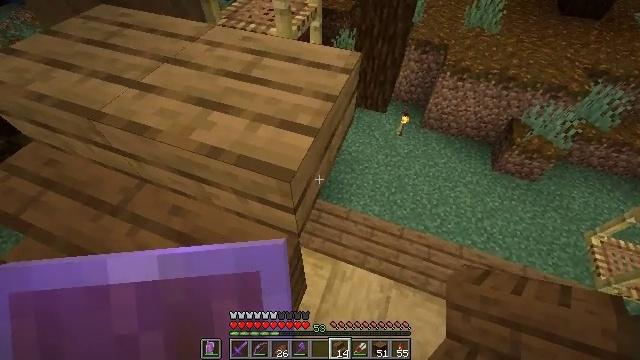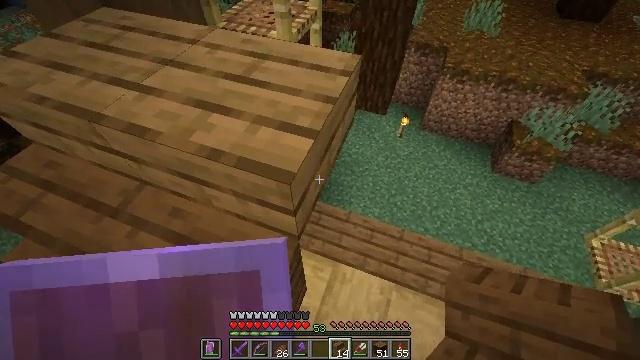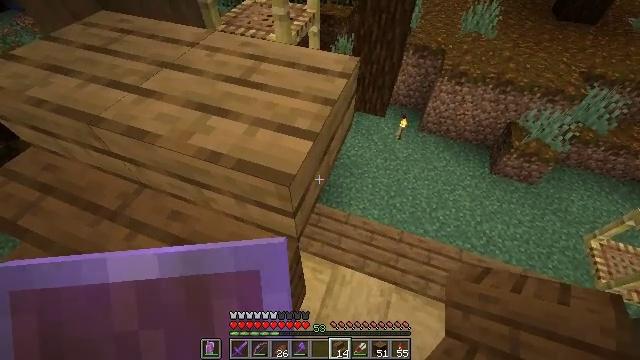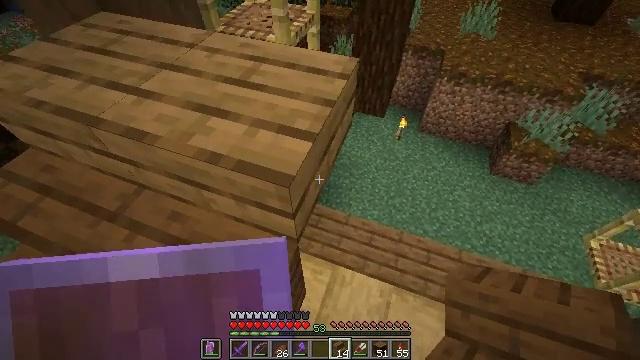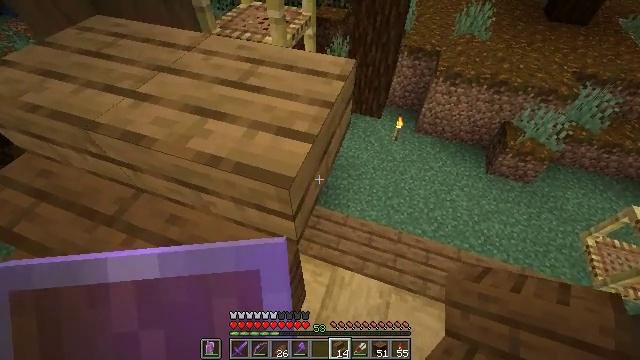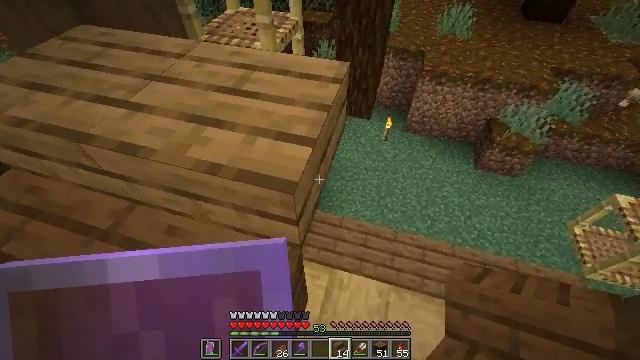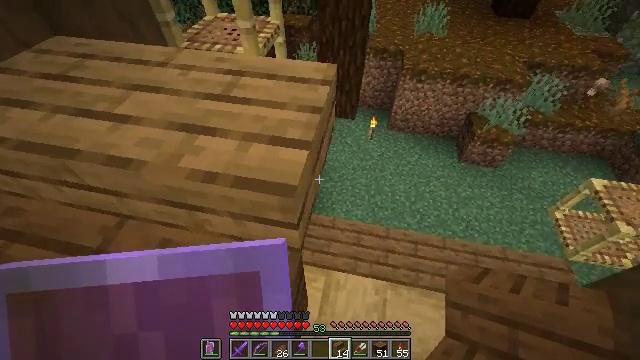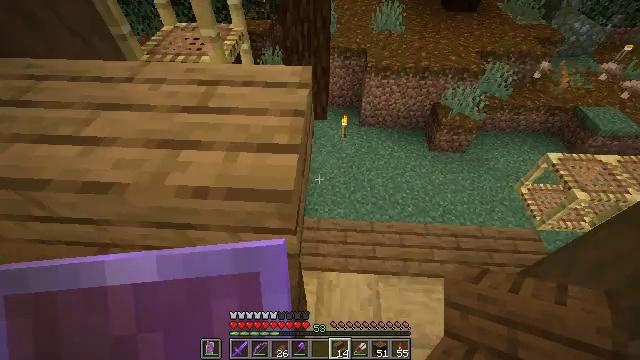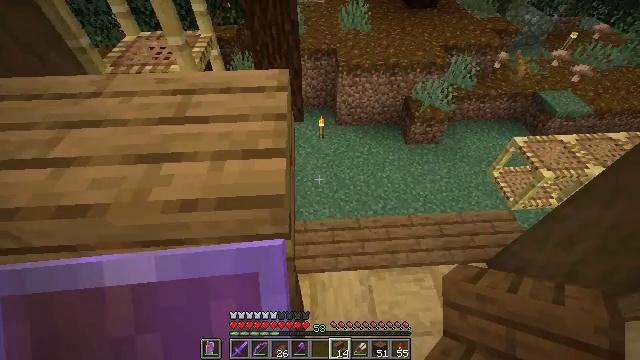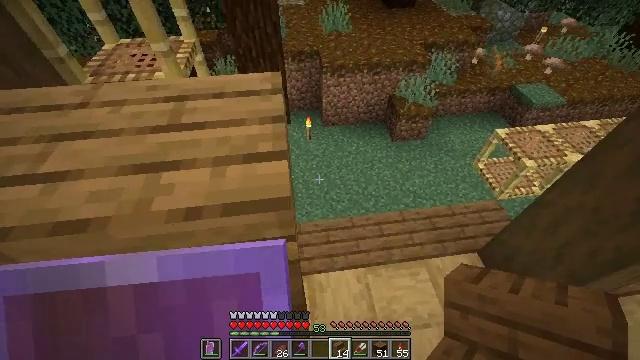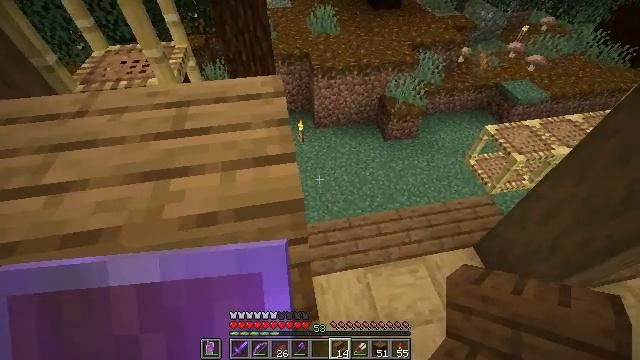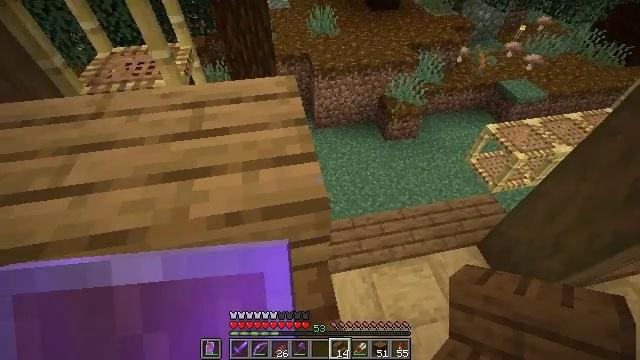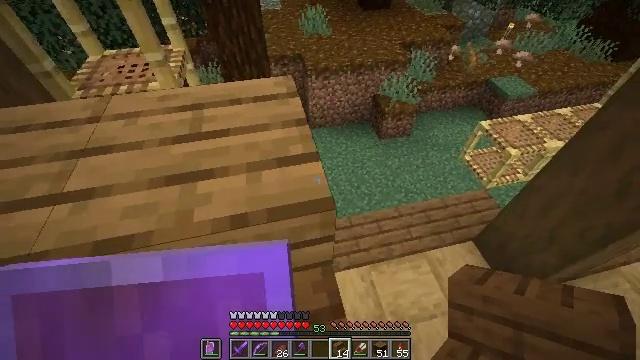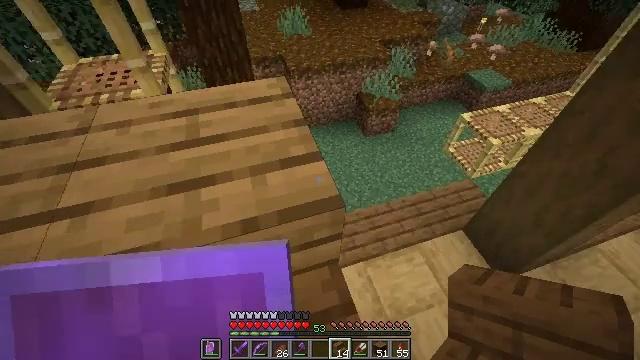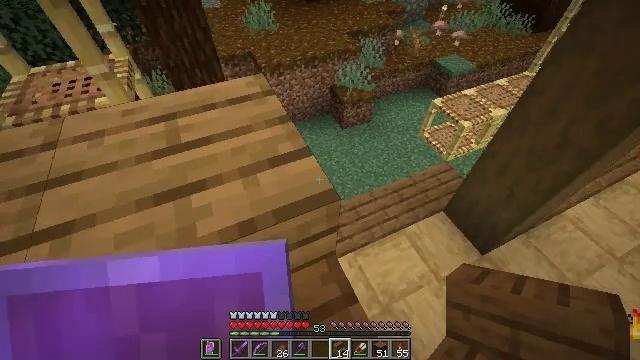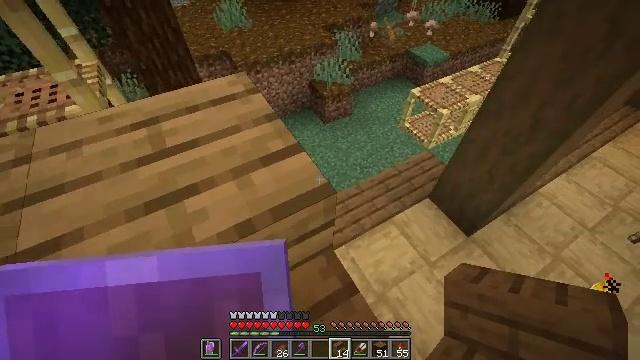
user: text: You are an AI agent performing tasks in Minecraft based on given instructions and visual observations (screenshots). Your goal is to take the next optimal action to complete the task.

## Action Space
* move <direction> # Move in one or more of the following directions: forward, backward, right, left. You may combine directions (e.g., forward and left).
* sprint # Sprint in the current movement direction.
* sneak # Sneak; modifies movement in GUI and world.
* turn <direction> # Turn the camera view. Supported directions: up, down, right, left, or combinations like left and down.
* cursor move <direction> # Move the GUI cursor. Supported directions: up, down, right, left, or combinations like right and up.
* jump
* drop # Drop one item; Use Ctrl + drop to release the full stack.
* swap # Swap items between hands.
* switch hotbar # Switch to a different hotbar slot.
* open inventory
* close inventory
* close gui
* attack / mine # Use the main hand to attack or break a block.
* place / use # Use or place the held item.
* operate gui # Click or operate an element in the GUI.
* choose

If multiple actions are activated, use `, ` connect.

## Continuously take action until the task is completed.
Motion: motion action
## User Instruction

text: Remove the oak slab to gather resources.
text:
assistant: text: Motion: sneak
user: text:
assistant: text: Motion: sneak
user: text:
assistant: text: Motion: sneak
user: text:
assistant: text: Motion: move left, sneak
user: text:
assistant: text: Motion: move left, sneak, turn right
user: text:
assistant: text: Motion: move left, sneak, turn right
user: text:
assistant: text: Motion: move left, sneak, turn right
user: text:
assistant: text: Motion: move left, sneak, turn right
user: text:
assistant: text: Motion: move left, sneak, turn right
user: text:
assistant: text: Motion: move left, sneak, turn right
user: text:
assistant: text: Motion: move left, sneak
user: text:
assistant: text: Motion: move left, sneak, turn right
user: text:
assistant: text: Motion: move left, sneak, turn right
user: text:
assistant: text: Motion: move left, sneak, turn right and down
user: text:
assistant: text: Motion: move left, sneak, turn right
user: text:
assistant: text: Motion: sneak
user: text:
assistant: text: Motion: sneak
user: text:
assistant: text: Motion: move right, sneak
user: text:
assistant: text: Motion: move right, sneak
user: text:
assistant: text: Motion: move right, sneak
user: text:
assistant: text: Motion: move right, sneak
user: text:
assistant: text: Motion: move right, sneak, turn left
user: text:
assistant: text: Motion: move right, sneak, turn left
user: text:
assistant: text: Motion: move right, sneak, turn left
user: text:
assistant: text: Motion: sneak, turn left
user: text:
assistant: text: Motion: sneak, turn left
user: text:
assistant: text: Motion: sneak, turn left
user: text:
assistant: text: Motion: sneak, turn left and up
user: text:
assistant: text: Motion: sneak
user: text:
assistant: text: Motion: sneak